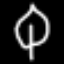
Label: leaf